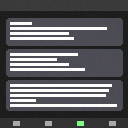
Screen state: on